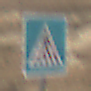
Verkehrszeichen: FussgaengerueberwegLinks
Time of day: MorningAfternoon
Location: Outdoor (Nature)
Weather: Overcast
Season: NotSpecified
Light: Natural